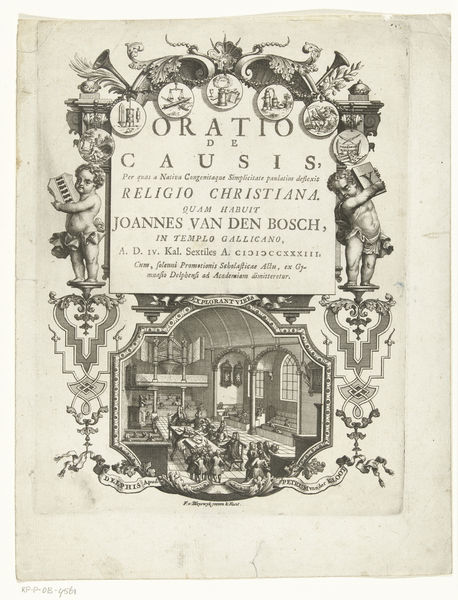
Titel: Aankondiging van oratie bij aanvaarding van het hoogleraarschap aan de universiteit te Delft door Johannes van den Bosch te 1733 en kerkinterieur in lijst versierd met ornamenten
Künstler: François van Bleyswyck
Standort: Amsterdam
Institution: Rijksmuseum
Schlagwörter: renaissance, opera, taverne, van den bosch